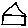
Label: house